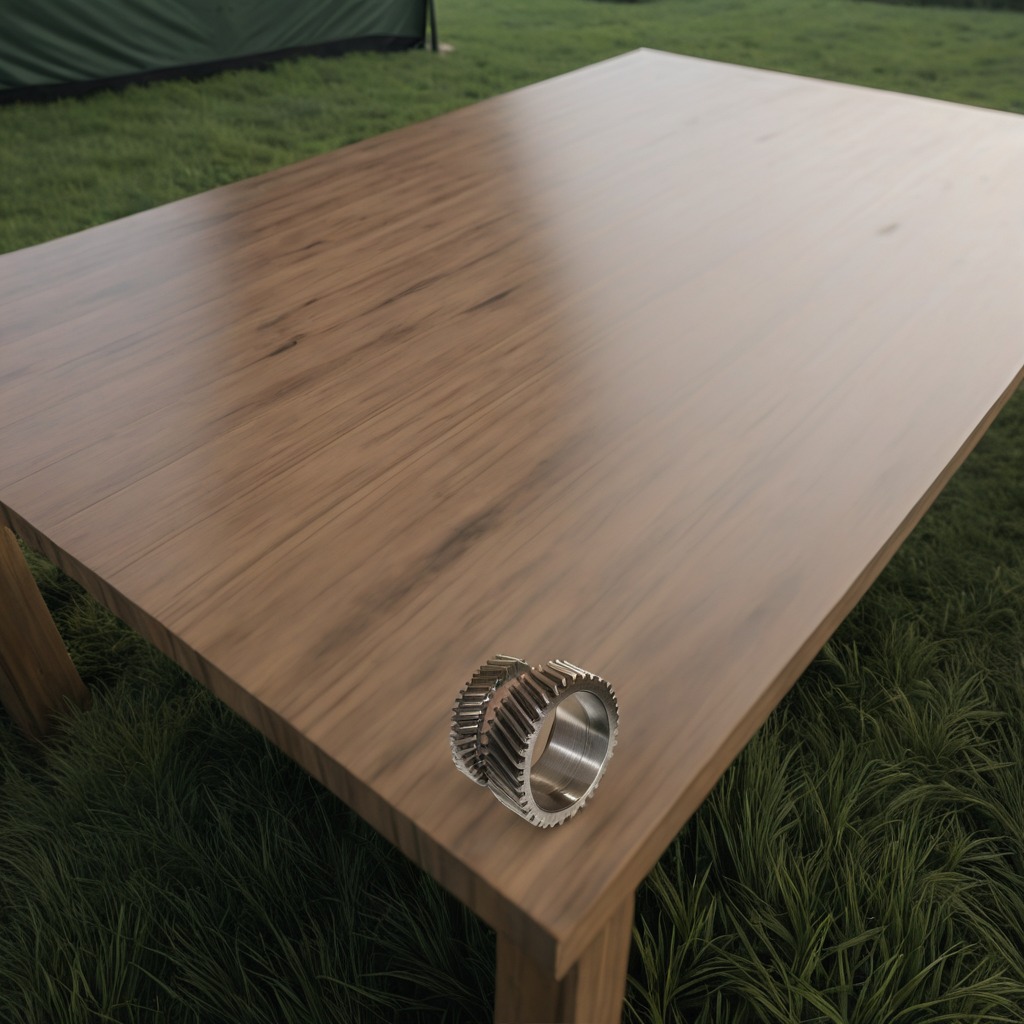
A steel gear with teeth is lying on a wooden table in a jungle field workshop tent.